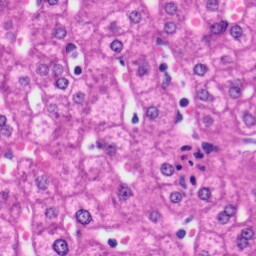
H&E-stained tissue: Liver